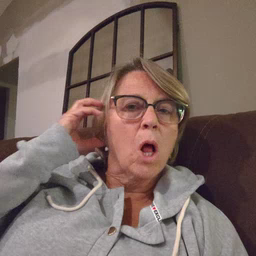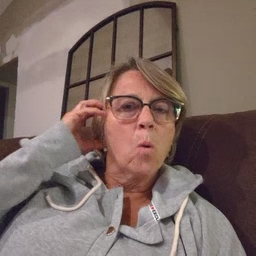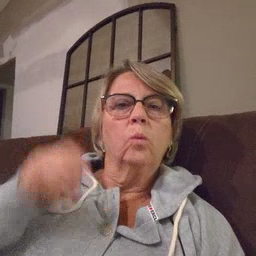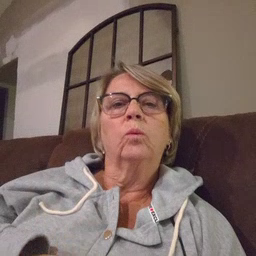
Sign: radio